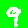
Digit: 9